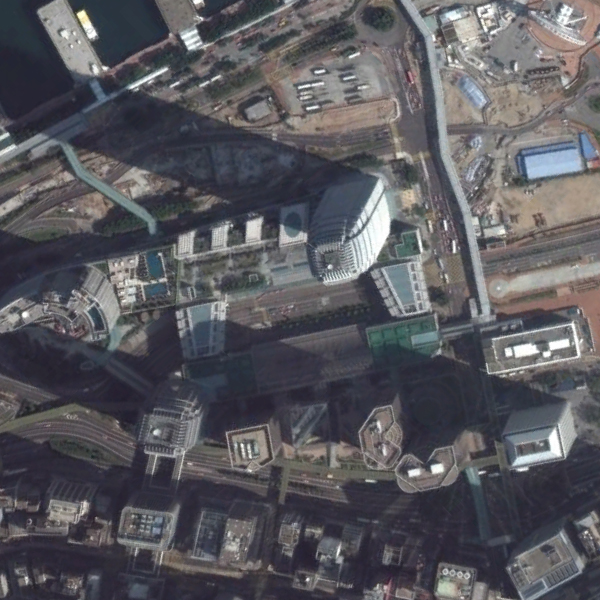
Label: Commercial